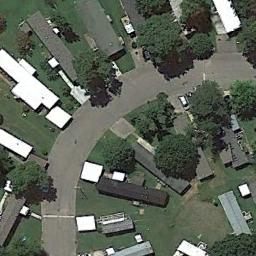
Label: residential